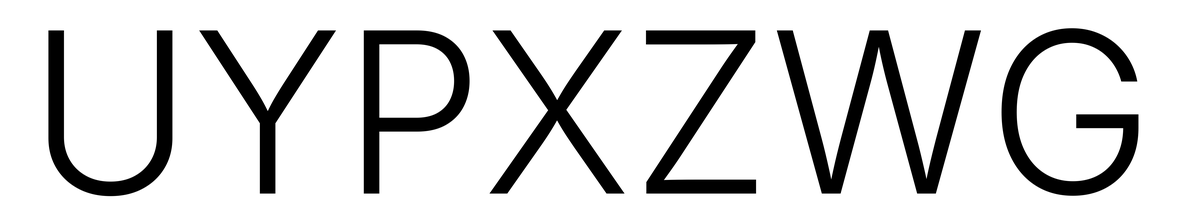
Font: Inter_Light